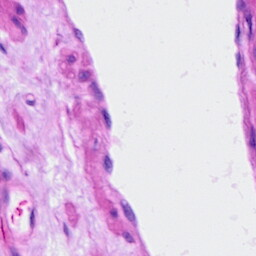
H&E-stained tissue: Ovarian